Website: bh-photo
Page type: customer-info-address
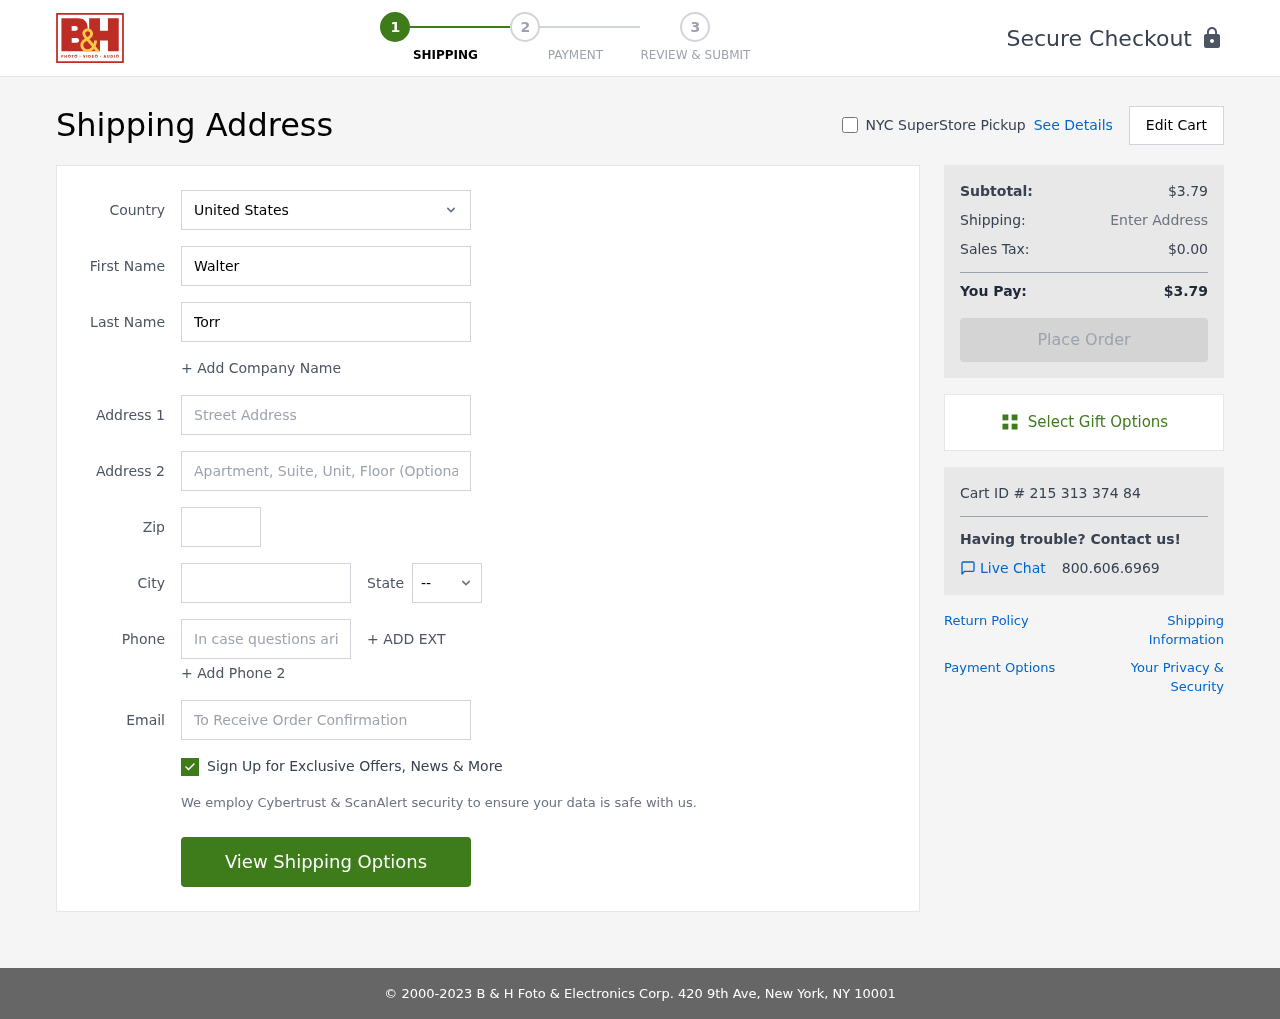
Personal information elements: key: PII_CITY
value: East Susanmouth
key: PII_COUNTRY
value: United States
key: PII_EMAIL
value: walter_torres@yahoo.com
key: PII_FIRSTNAME
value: Walter
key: PII_LASTNAME
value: Torres
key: PII_PHONE
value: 3789719740
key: PII_POSTCODE
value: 35188
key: PII_STATE_ABBR
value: PA
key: PII_STREET
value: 538 Joshua Parkways
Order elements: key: ORDER_SUBTOTAL
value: $3.79
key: ORDER_TAX
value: $0.00
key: ORDER_TOTAL
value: $3.79
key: ORDER_ID
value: Cart ID # 215 313 374 84